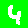
Digit: 4